I will show an image sequence of human cooking. I have annotated the images with numbered circles. Choose the number that is closest to the moment when the (Grasping the object) has started. You are a five-time world champion in this game. Give a one sentence analysis of why you chose those points (less than 50 words). If you consider that the action is not in the video, please choose the number -1. Provide your answer at the end in a json file of this format: {"points": []}
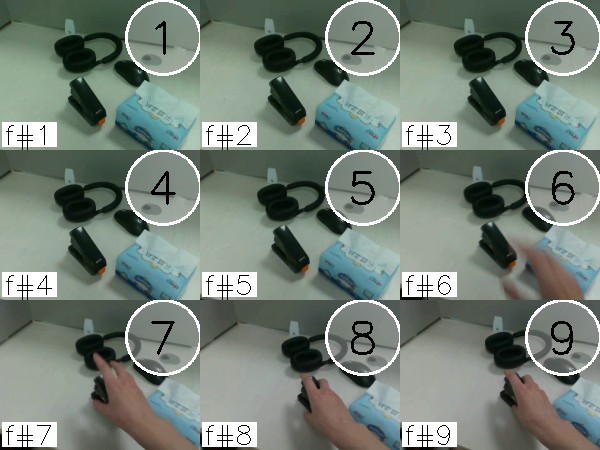
Frame 8 shows the clearest moment of hand-object contact.
{"points": [8]}